Question: I am working with a customer survey in MS Forms, there are 2 questions that have multiple selections. What I want to know is, how do I split these columns into new rows while duplicating the data in the other columns?
I know how to split the column by delimiter, I'm just struggling to figure out the correct approach to split the columns and duplicate the rows.
Here are the two columns, crossed out for sensitive info, there are about 10+ additional columns with data that I would like to be duplicated with each split.

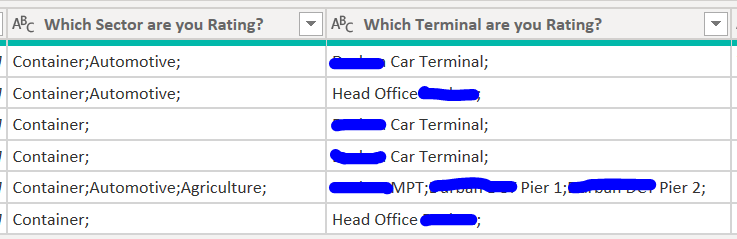
Answer: Follow these bellow steps-
<URL>
<URL>
<URL>
<URL>